Question: I'm trying to create a overlay show notifications if they arrive on the bottom of my app.
I'm planing on doing so with a PopupWindow because it's easy to integrate in every activity without the hassle to have a RelativeLayout which has the overlay as last element on the screen.
My test code looks like that:
'''
popUp = new PopupWindow(this);
popUp.setContentView(LayoutInflater.from(this).inflate(R.layout.testwindow, null));
popUp.showAtLocation(layout, Gravity.BOTTOM, 0, 0);
popUp.update(0, 0, width, height);
'''
where width and height are the size of my device. But the problem is the popup window doesn't doesn't overlay the whole screen, a little border is shown - which isn't in my layout - and some padding.
I already tried to set the border in the layout file to 0px and to add an offset and extra width to the measured screen width. But the padding on the left can't be removed.
What could I do to stretch the overlay to the whole width of the window? Now it looks like that:

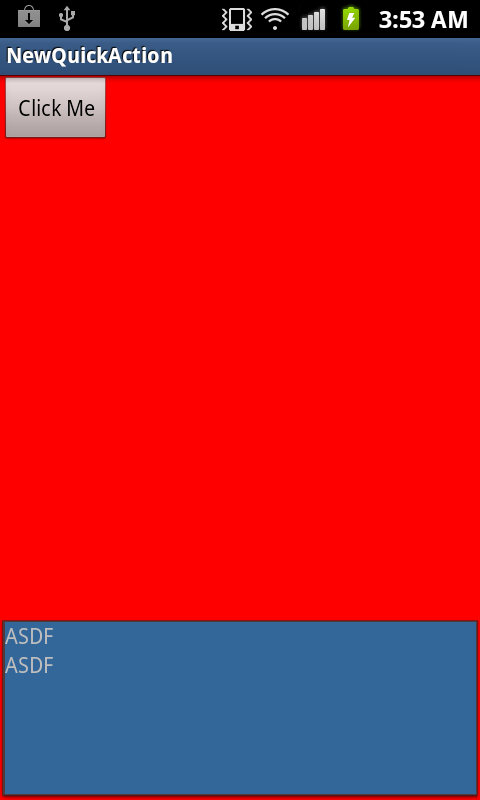
Answer: It's been years but I'm putting up the solution for others that might face a similar problem.
1. You can add the following but BitmapDrawable is Deprecated and now requires you to pass in a context.
'popUp.setBackgroundDrawable(new BitmapDrawable());'
OR
1. I prefer this solution because I pass in null and avoid potential leaks and cleaning up.
'popUp.setBackgroundDrawable(null);'